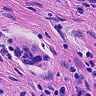
Metastatic tissue present: yes